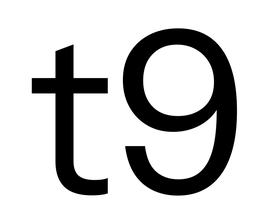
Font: InstrumentSans_Regular